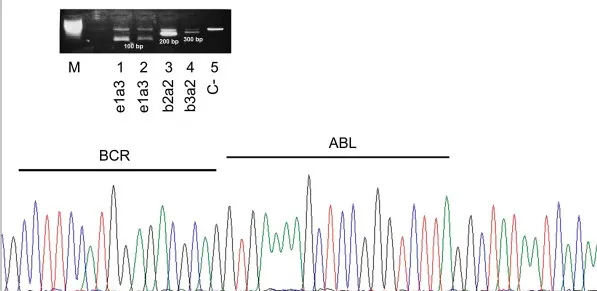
DNA Sequencing of BCR-ABL e1a3 atypical translocation. We observed an amplification band of approximately 100 bp (e1a3). Besides this band we included the b2a2 (200 bp) and b3a2 (300 bp) BCR-ABL control bands. In order to confirm the presence of a BCR-ABL transcript this band was extracted from the agarose gel, purified and then analyzed by DNA sequencing.
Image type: chart (chart)